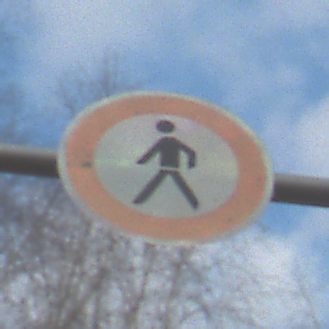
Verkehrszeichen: VerbotFussgaenger
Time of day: MorningAfternoon
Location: Outdoor (Nature)
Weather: PartlyCloudy
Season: Autumn
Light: Natural